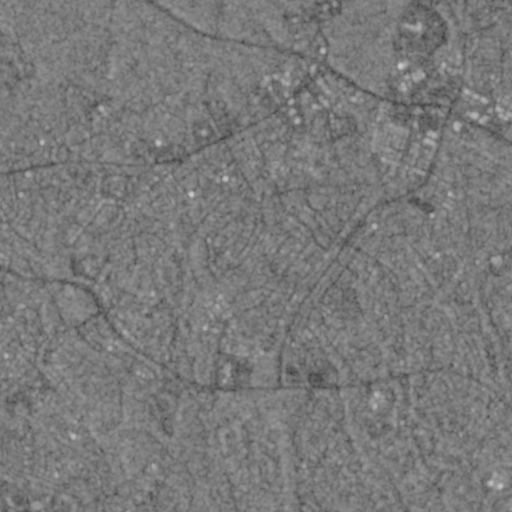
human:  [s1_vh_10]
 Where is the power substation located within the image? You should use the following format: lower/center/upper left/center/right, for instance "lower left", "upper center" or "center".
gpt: The power substation is located in the lower right of the image.
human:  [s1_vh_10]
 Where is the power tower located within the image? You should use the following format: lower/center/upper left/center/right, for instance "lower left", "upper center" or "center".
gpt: The power tower is located in the lower right of the image.
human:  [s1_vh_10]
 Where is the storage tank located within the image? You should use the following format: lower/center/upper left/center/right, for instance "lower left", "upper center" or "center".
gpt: The storage tank is located in the upper right of the image.
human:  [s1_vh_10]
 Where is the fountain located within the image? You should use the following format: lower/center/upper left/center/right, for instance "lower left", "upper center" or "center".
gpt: The fountain is located in the upper right of the image.
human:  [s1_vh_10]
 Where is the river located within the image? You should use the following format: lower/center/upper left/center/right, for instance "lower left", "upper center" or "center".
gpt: The river is located in the upper left of the image.
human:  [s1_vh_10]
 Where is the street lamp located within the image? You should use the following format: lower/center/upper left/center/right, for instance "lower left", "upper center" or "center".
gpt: The street lamp is located in the lower left of the image.
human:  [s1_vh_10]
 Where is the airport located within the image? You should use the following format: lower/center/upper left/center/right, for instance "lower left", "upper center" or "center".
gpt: There is no airport in the image.

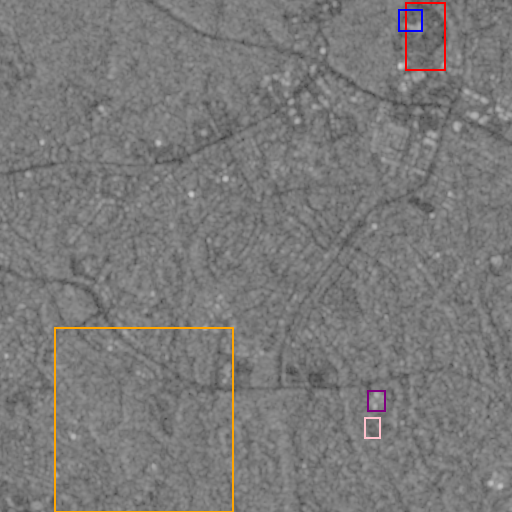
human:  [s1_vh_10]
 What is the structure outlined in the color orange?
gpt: The structure outlined in orange is a park.
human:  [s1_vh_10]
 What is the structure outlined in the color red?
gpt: The structure outlined in red is a parking lot.
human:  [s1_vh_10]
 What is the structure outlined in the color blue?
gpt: The structure outlined in blue is a stadium.
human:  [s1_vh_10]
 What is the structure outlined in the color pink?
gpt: The structure outlined in pink is a track.
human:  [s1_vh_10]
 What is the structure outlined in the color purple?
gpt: The structure outlined in purple is a building.
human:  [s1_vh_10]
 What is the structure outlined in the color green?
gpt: There is no green outline.